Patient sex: M
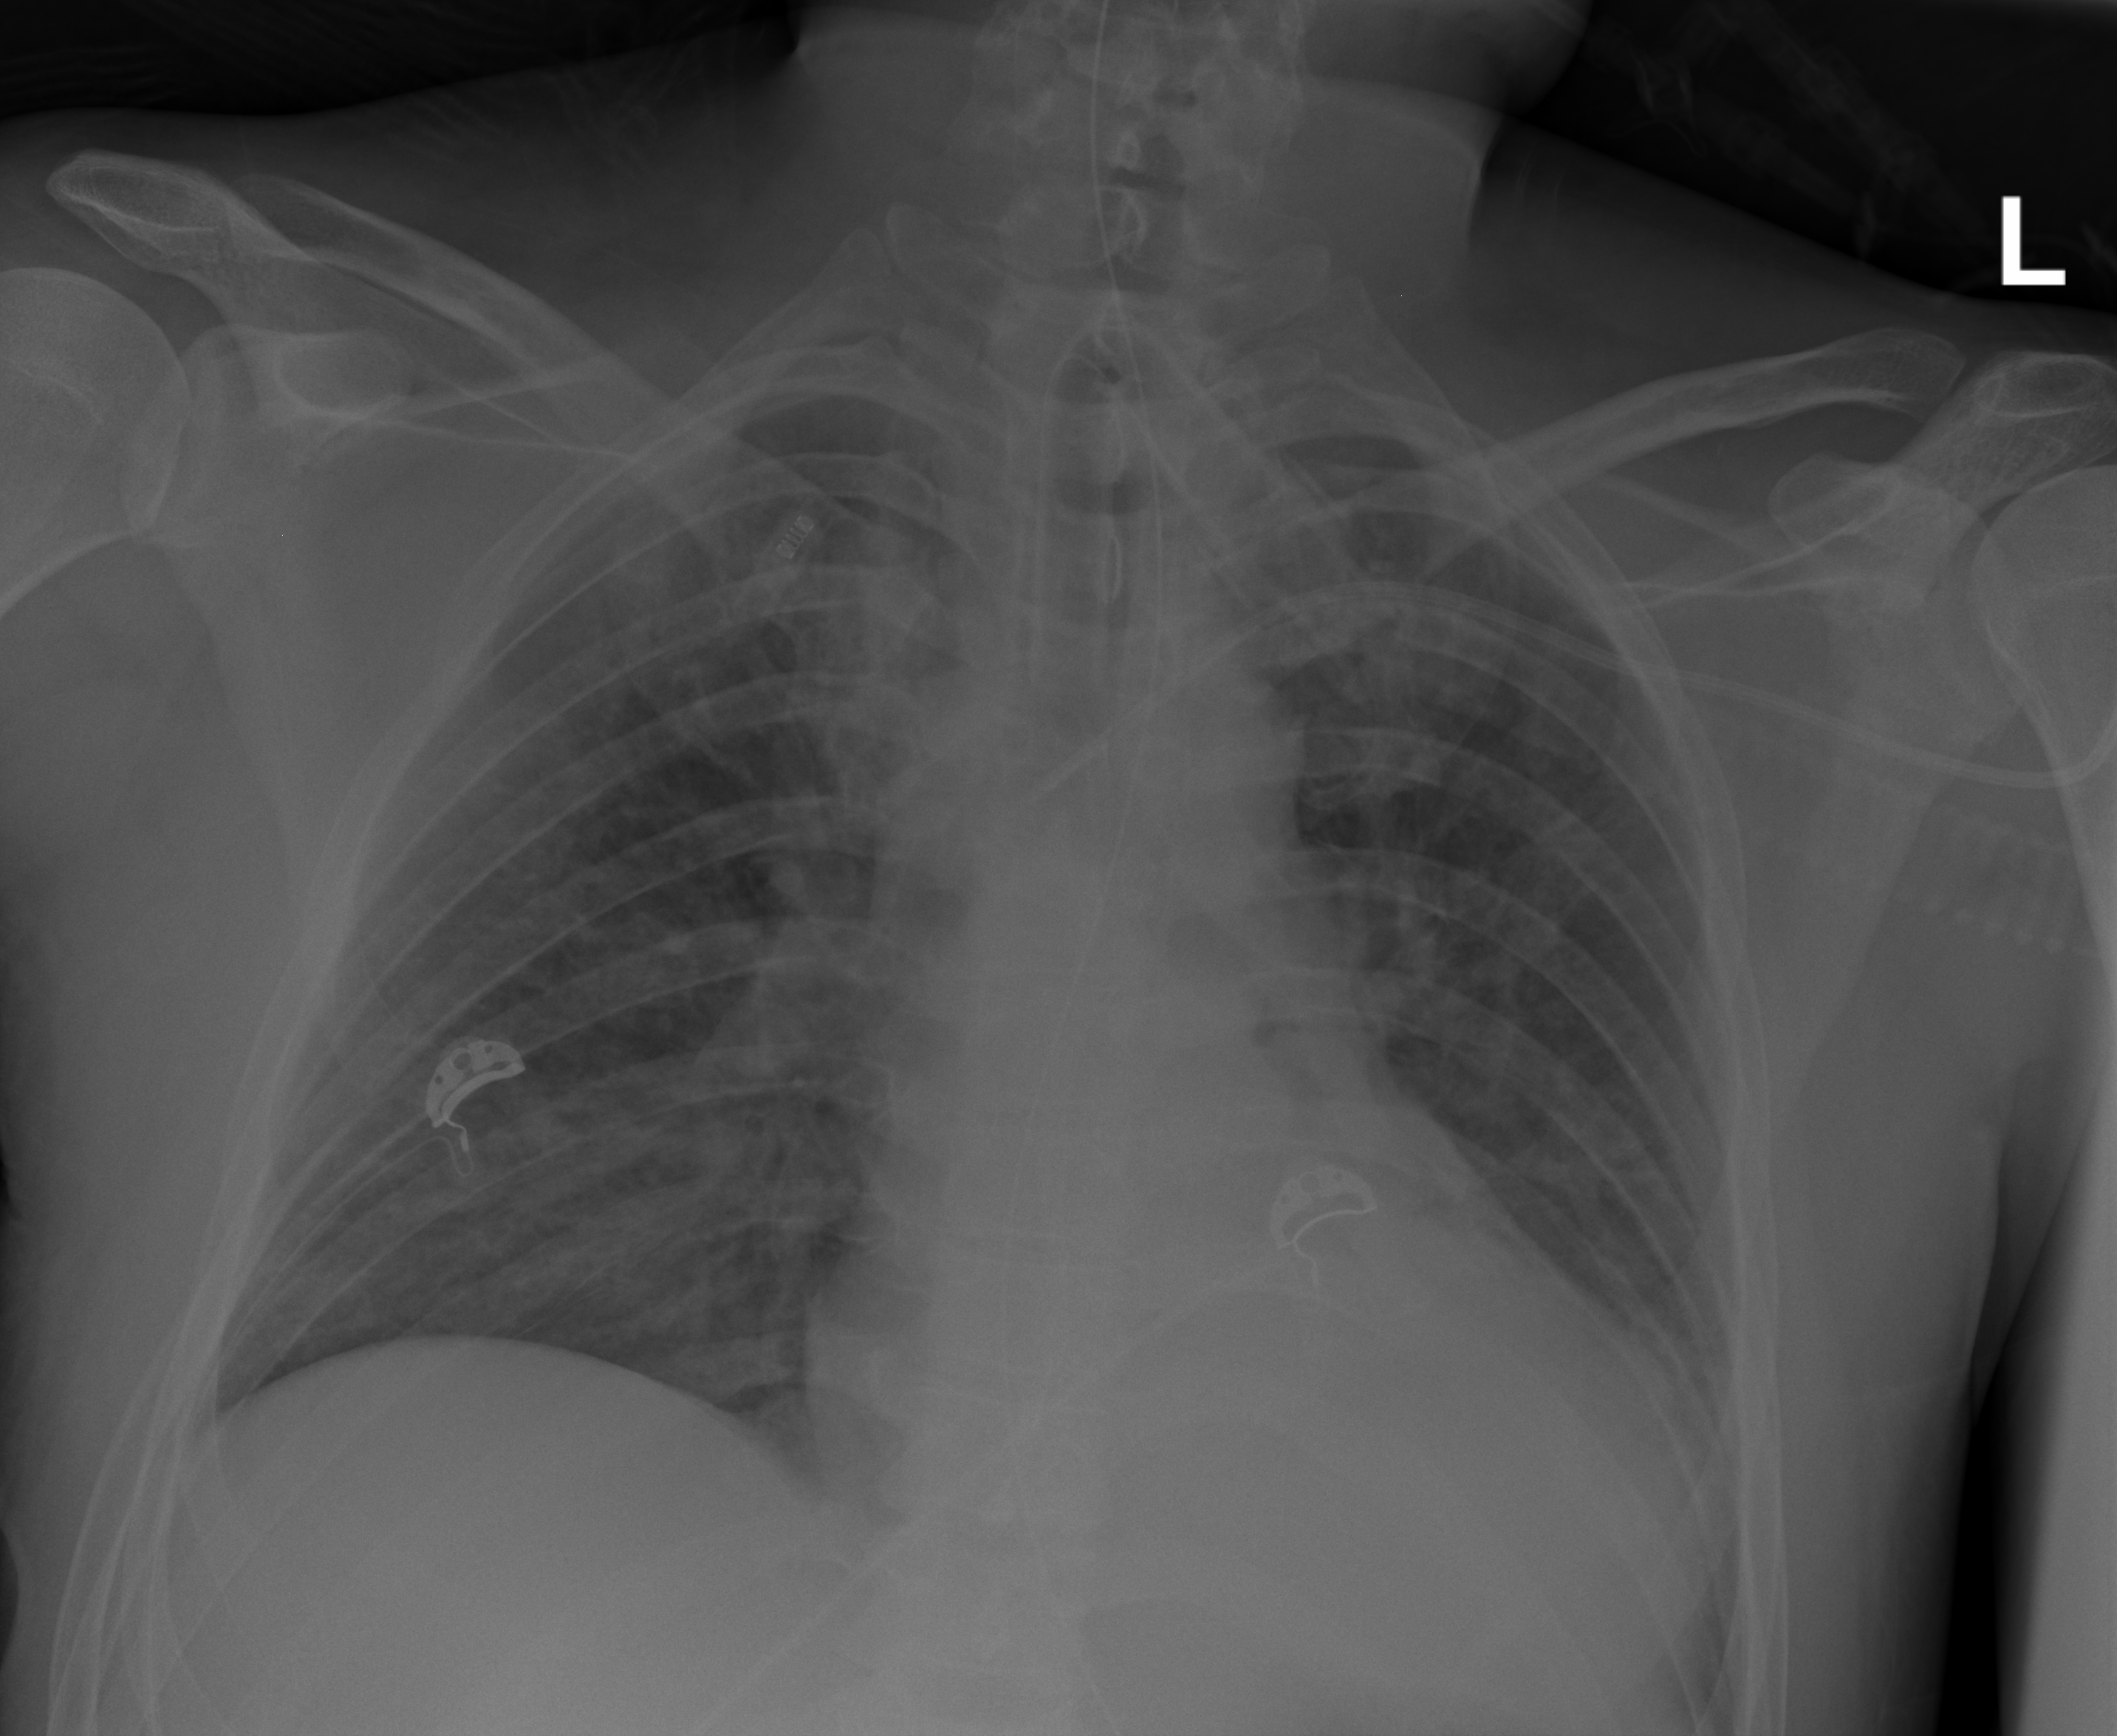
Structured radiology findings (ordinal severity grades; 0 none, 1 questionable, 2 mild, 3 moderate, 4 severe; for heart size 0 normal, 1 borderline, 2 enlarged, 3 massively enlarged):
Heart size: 0
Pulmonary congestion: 2
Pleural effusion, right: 0
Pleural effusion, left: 2
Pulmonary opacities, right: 2
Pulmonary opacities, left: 2
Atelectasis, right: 2
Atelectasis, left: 2